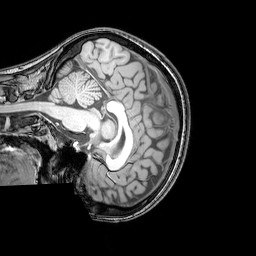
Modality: T1w
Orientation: sagittal
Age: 24
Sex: female
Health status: healthy
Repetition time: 0.081 s
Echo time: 0.037 s